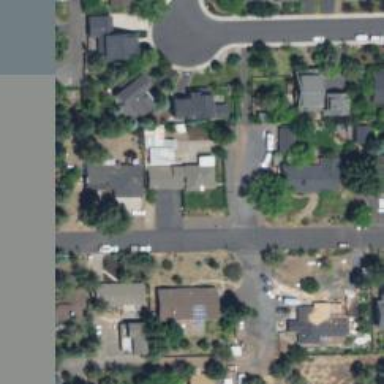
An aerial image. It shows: Alleyway designated as service road.